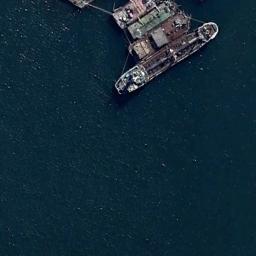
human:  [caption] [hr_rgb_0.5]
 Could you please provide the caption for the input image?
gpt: There are four ships in the blue water on the shore .

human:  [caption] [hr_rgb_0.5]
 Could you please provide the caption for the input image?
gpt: Several ships of different sizes and shapes are at sea .

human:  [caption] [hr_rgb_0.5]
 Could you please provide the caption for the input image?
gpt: Several ships of different sizes are in the deep blue water .

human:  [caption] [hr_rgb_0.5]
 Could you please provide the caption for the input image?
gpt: Several boats lined up on the blue sea .

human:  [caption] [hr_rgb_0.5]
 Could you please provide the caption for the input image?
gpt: There are several ships at the harbor .